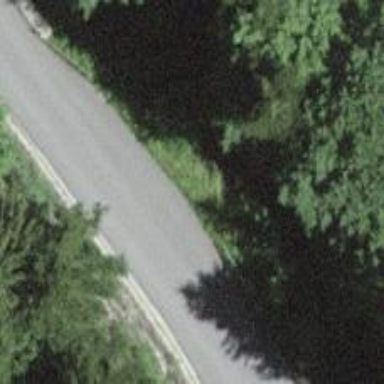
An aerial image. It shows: Passing place on the road.